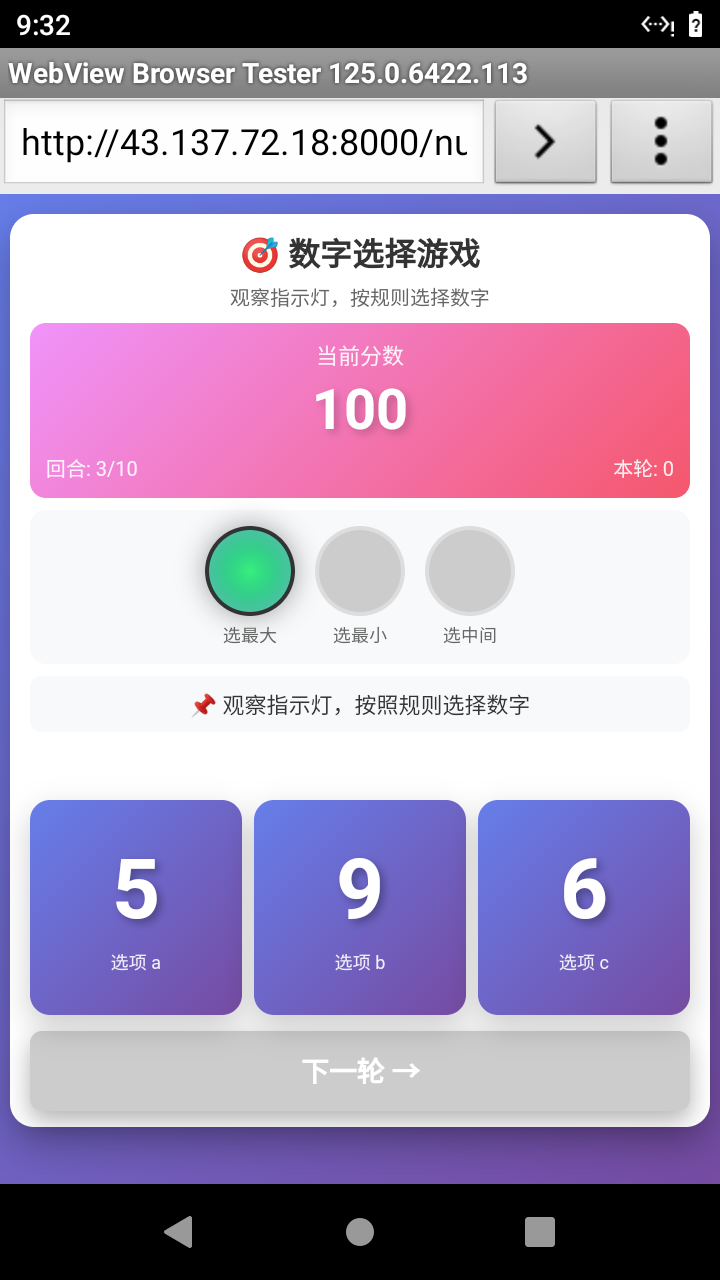

Select the correct number based on the traffic light color.
Answer: 1